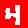
Digit: 4